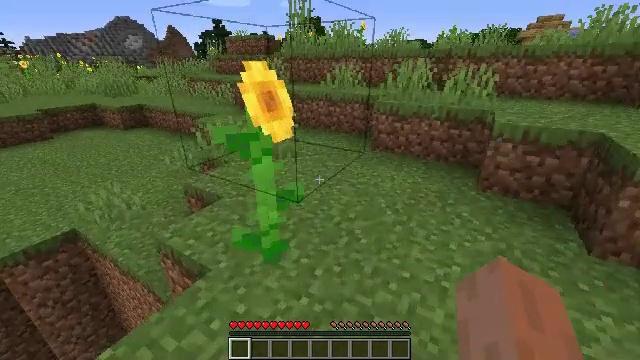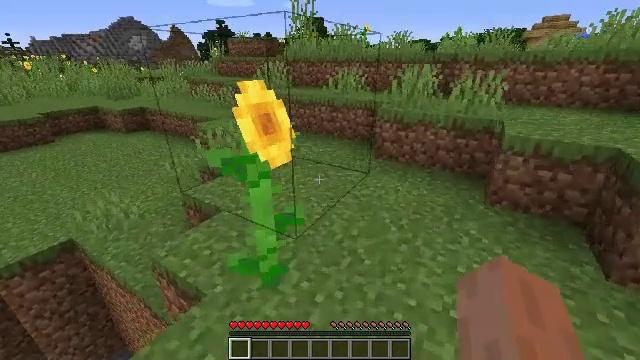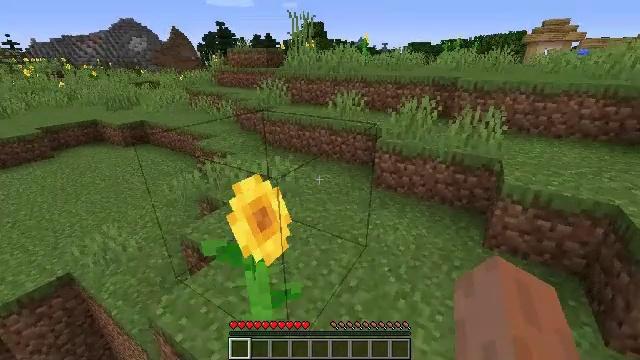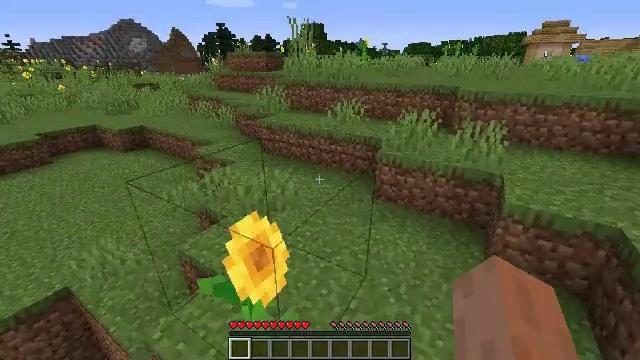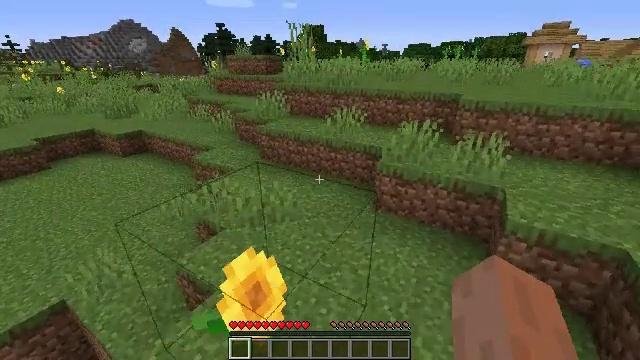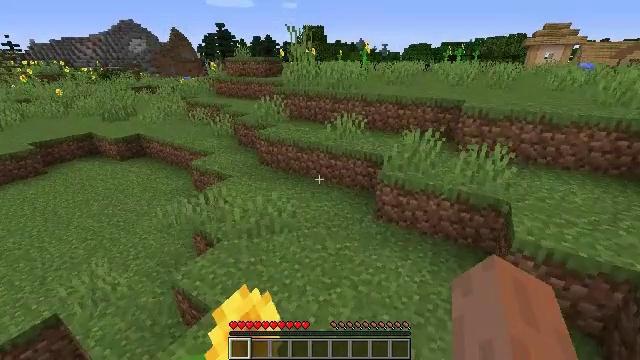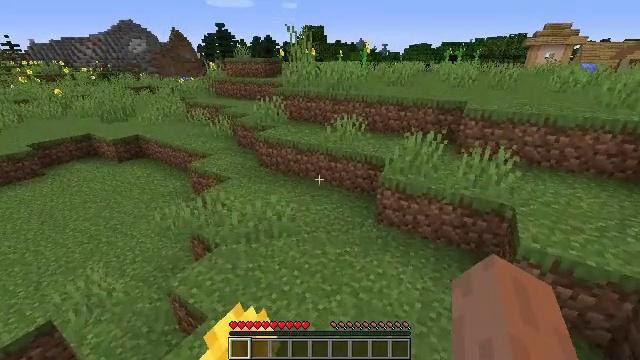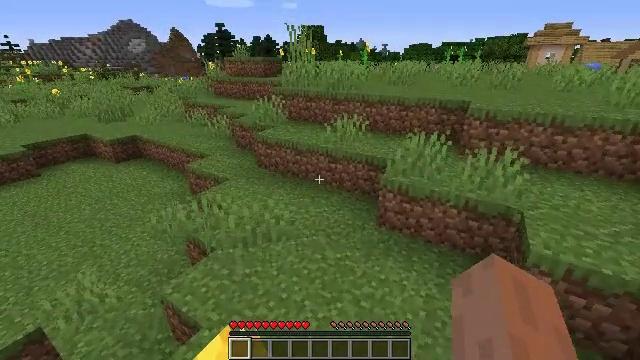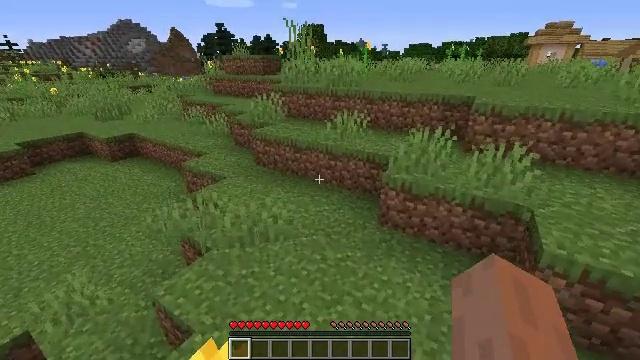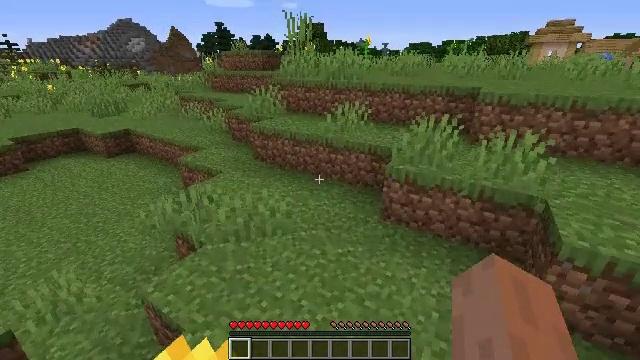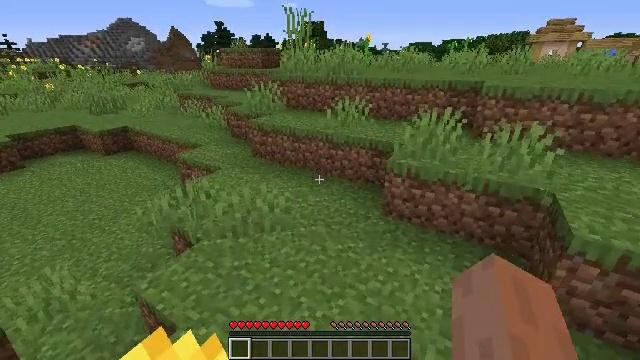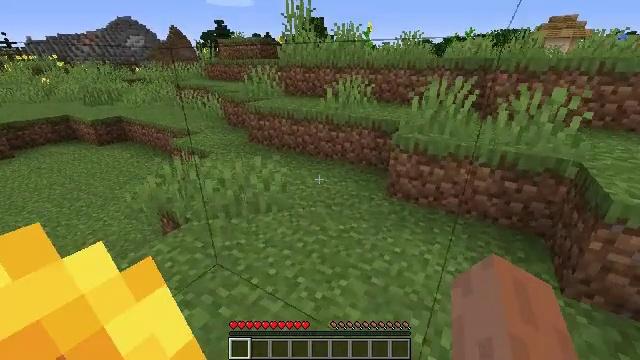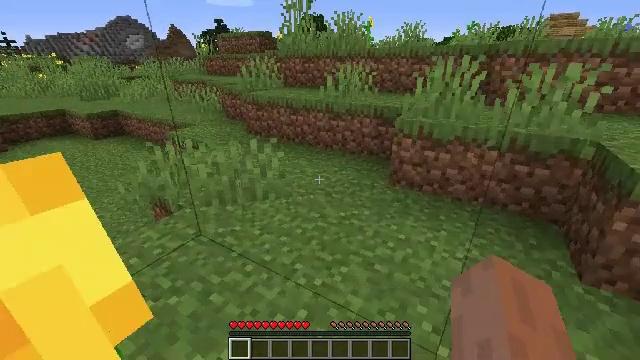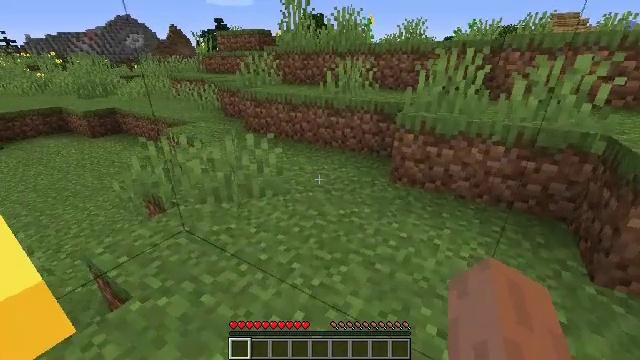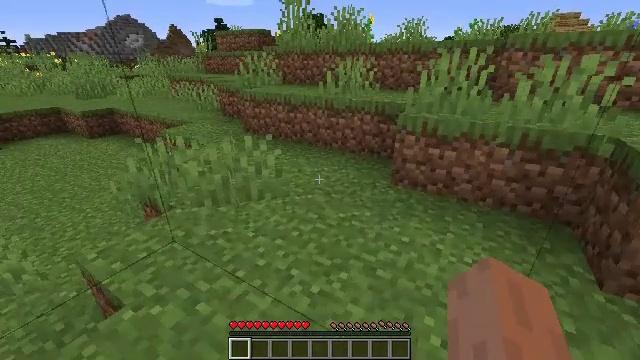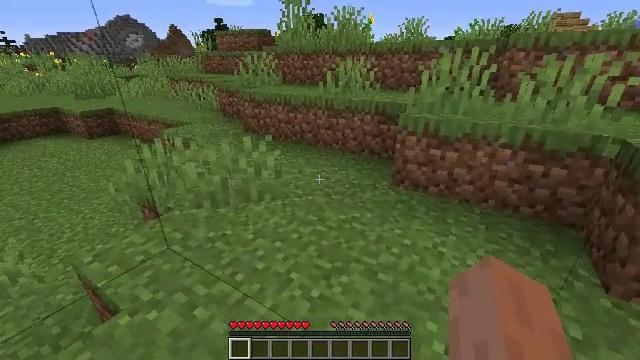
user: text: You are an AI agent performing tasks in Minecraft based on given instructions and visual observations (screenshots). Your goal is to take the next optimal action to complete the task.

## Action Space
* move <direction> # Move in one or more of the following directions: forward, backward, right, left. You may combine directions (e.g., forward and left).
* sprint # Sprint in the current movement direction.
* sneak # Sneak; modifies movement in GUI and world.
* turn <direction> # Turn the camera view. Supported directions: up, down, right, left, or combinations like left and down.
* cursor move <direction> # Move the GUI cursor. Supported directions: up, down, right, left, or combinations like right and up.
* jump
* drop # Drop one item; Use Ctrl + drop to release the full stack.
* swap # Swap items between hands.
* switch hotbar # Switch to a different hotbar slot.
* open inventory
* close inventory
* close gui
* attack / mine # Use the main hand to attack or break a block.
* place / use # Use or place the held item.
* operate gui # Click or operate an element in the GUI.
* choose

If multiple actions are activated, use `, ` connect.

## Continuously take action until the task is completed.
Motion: motion action
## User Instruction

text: Break the existing planks.
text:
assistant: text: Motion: move forward, jump
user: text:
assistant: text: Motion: move forward
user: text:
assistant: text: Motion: move forward
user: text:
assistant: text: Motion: move forward
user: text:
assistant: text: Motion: move forward
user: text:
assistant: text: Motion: no_op
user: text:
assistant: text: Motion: no_op
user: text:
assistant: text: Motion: no_op
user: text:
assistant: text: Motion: no_op
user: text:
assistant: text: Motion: no_op
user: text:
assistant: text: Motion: no_op
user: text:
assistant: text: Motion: no_op
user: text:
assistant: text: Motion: no_op
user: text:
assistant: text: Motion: no_op
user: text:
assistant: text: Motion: no_op
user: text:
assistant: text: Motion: move forward
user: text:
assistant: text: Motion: move forward
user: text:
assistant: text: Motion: move forward
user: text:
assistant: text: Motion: no_op
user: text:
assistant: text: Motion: move forward
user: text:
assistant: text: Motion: move forward
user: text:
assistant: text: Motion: move forward
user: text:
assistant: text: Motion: move forward
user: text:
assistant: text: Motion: move forward
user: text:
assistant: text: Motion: move forward
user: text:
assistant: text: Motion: move forward
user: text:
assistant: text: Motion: move forward
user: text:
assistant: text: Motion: move forward
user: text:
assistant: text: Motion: move forward
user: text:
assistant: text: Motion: move forward